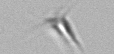
Label: Calciopappus